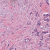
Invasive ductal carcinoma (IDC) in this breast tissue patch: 1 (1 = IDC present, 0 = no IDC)